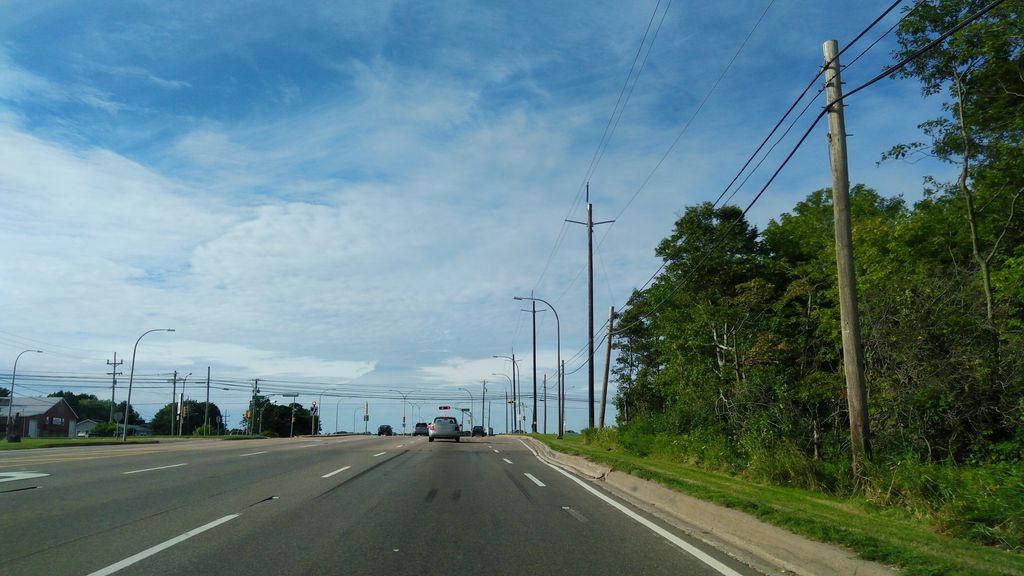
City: charlottetown